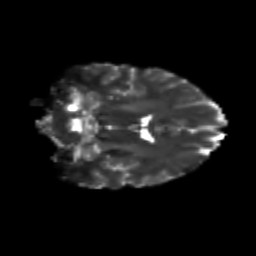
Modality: T2w
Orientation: coronal
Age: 23
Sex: female
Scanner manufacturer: siemens
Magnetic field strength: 3 T
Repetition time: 3.5 s
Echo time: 0.125 s